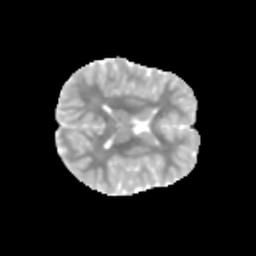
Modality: MD
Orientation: axial
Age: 12
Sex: female
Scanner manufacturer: siemens
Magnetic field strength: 3 T
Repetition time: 3.8 s
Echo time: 0.07 s